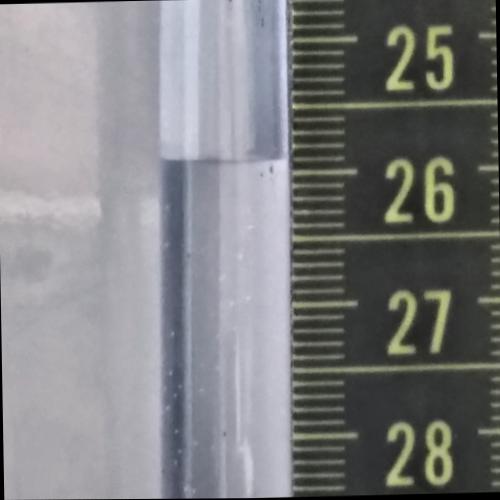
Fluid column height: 25.9 cm